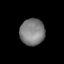
Tissue: lung
Cell type: Endothelial cells
Senescence score: 0.5737
Nuclear area (px): 643
Mean DAPI intensity: 126.728